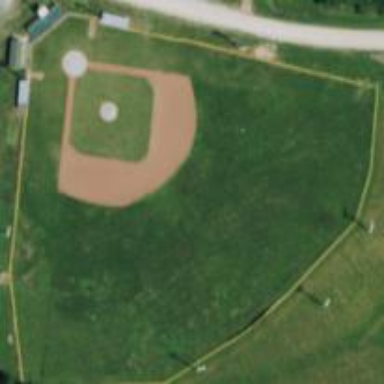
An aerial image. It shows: Baseball pitch for leisure land.